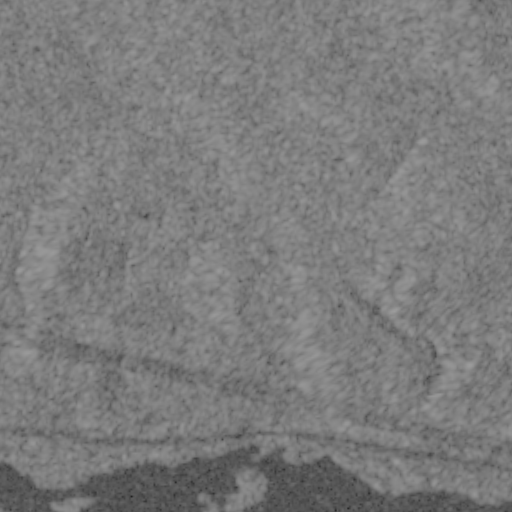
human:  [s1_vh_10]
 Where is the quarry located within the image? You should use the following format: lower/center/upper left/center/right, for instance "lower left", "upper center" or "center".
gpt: The quarry is located in the lower left of the image.
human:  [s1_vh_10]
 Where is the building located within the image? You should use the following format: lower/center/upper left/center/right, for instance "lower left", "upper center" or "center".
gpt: The building is located in the lower left of the image.
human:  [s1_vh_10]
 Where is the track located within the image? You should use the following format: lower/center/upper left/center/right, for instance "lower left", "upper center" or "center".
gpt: There is no track in the image.

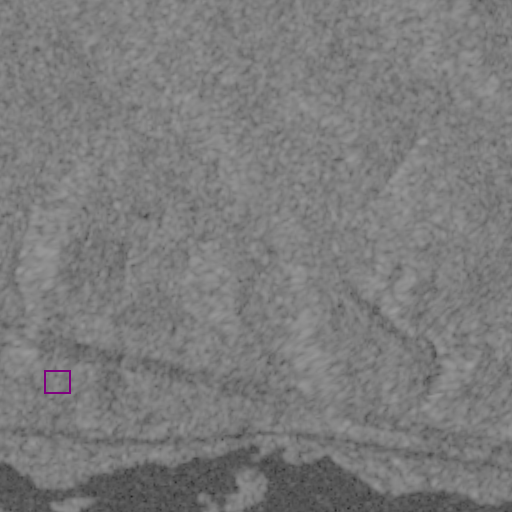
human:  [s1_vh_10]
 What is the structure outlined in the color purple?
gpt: The structure outlined in purple is a quarry.
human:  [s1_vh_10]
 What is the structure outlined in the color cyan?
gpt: There is no cyan outline.